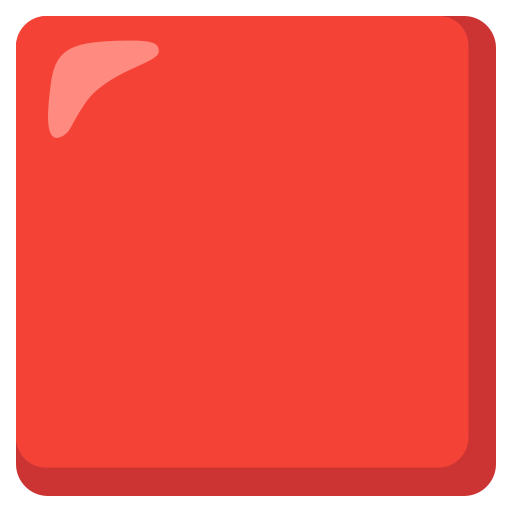
Emoji: 🟥